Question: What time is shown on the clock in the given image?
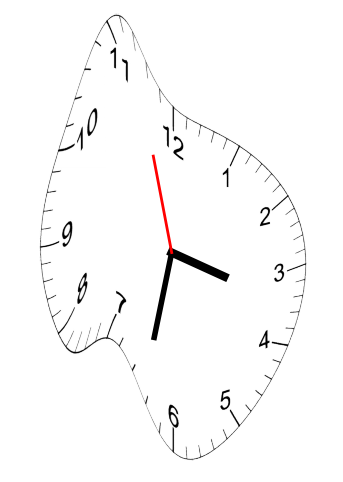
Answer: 03:31:57